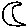
Label: moon